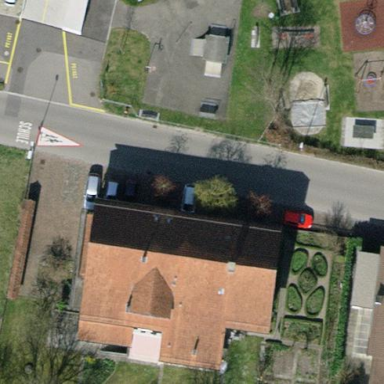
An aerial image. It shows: Fire station building.